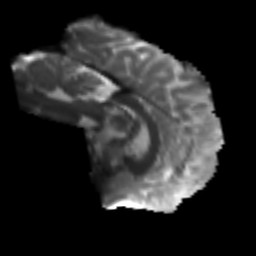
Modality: T2w
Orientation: sagittal
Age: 24
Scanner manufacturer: siemens
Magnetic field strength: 3 T
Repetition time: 4.52 s
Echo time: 0.084 s